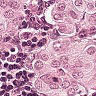
Metastatic tissue present: yes